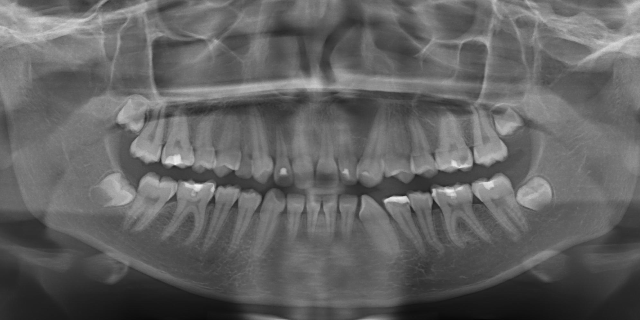
adult